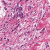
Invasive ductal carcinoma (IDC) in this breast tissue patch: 0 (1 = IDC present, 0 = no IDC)